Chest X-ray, AP view. Patient: 29 years old, sex F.
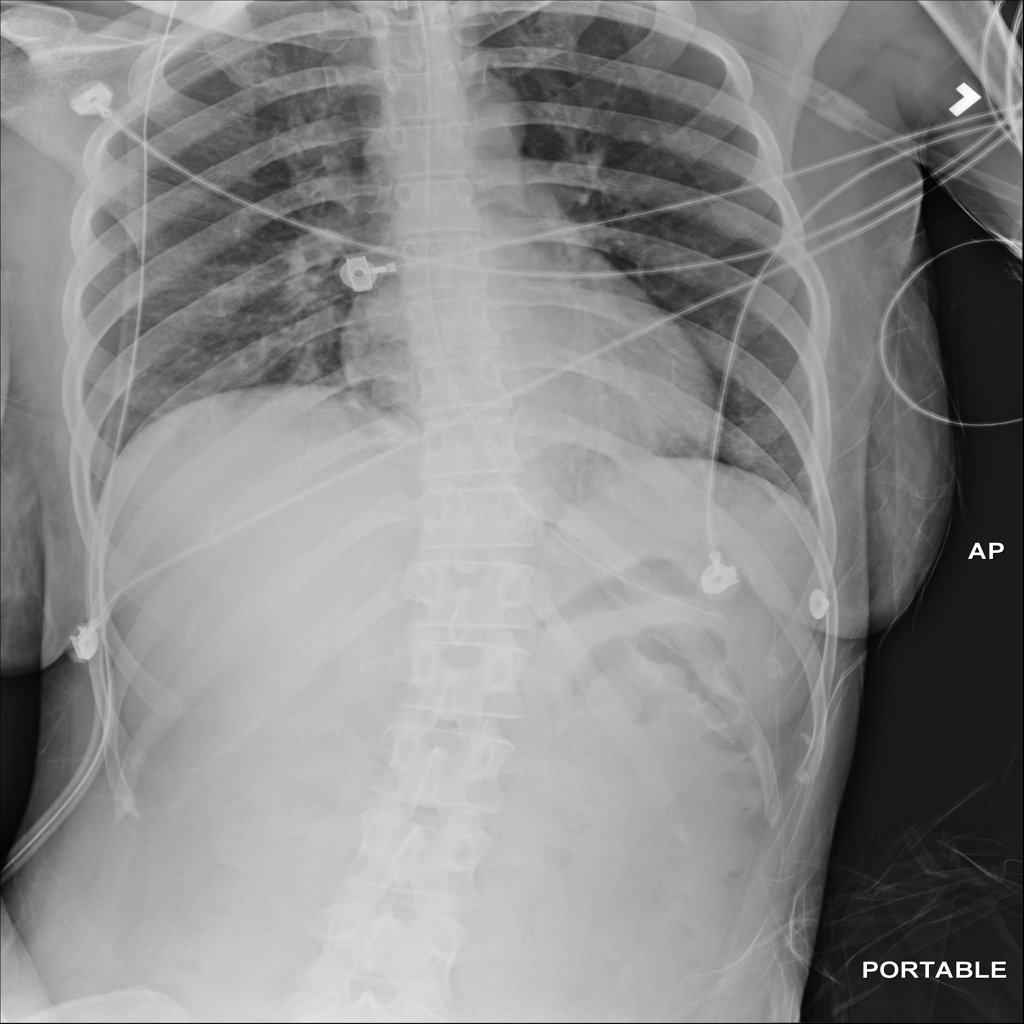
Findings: No Finding